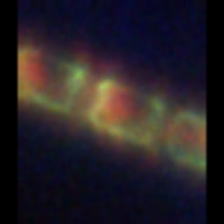
Taxon: Detonula
Group: Diatoms